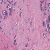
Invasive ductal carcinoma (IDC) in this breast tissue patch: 1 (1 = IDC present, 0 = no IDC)